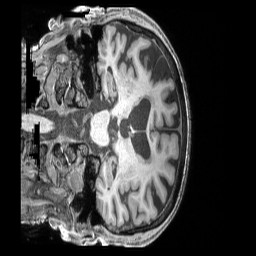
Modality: T1w
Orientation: coronal
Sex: male